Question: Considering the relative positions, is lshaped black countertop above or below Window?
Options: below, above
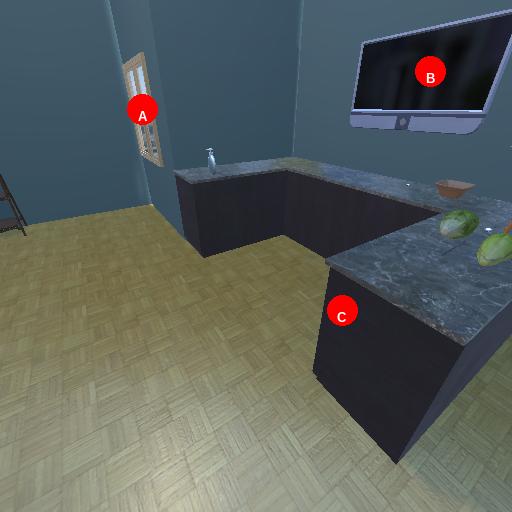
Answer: below